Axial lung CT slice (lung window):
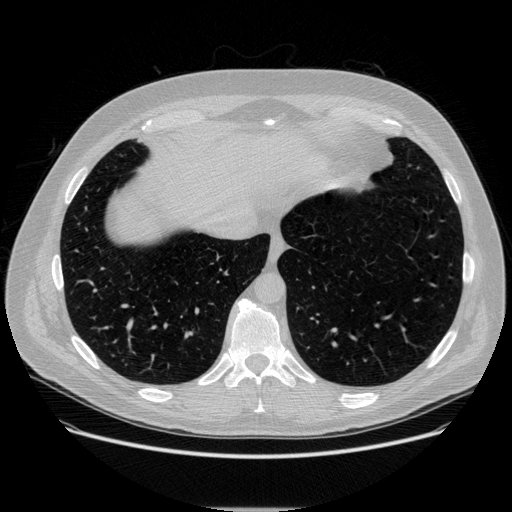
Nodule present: no